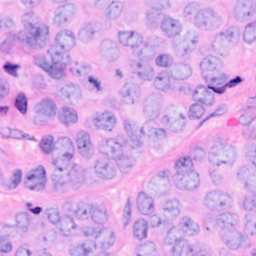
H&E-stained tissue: Breast